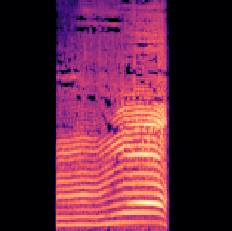
Sound class: Cow